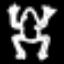
Label: frog